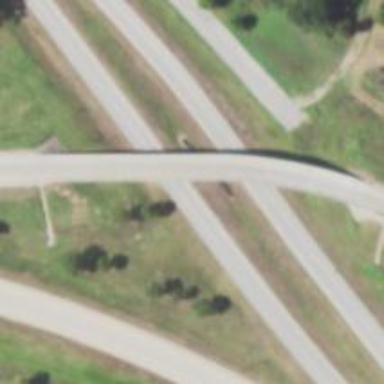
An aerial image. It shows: Secondary road.